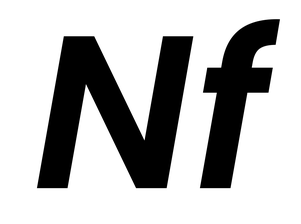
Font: Poppins-SemiBoldItalic